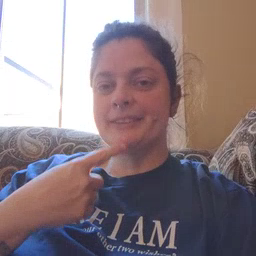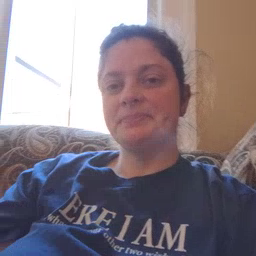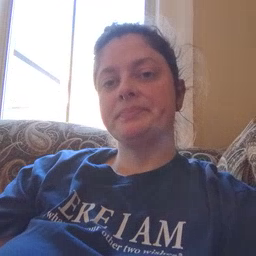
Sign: say